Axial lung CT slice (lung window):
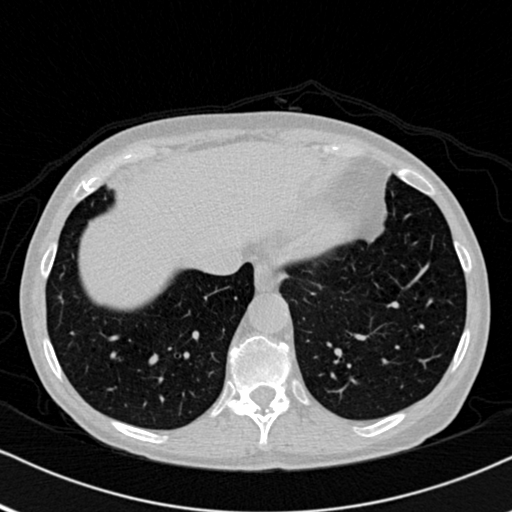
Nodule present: no